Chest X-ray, PA view. Patient: 20 years old, sex M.
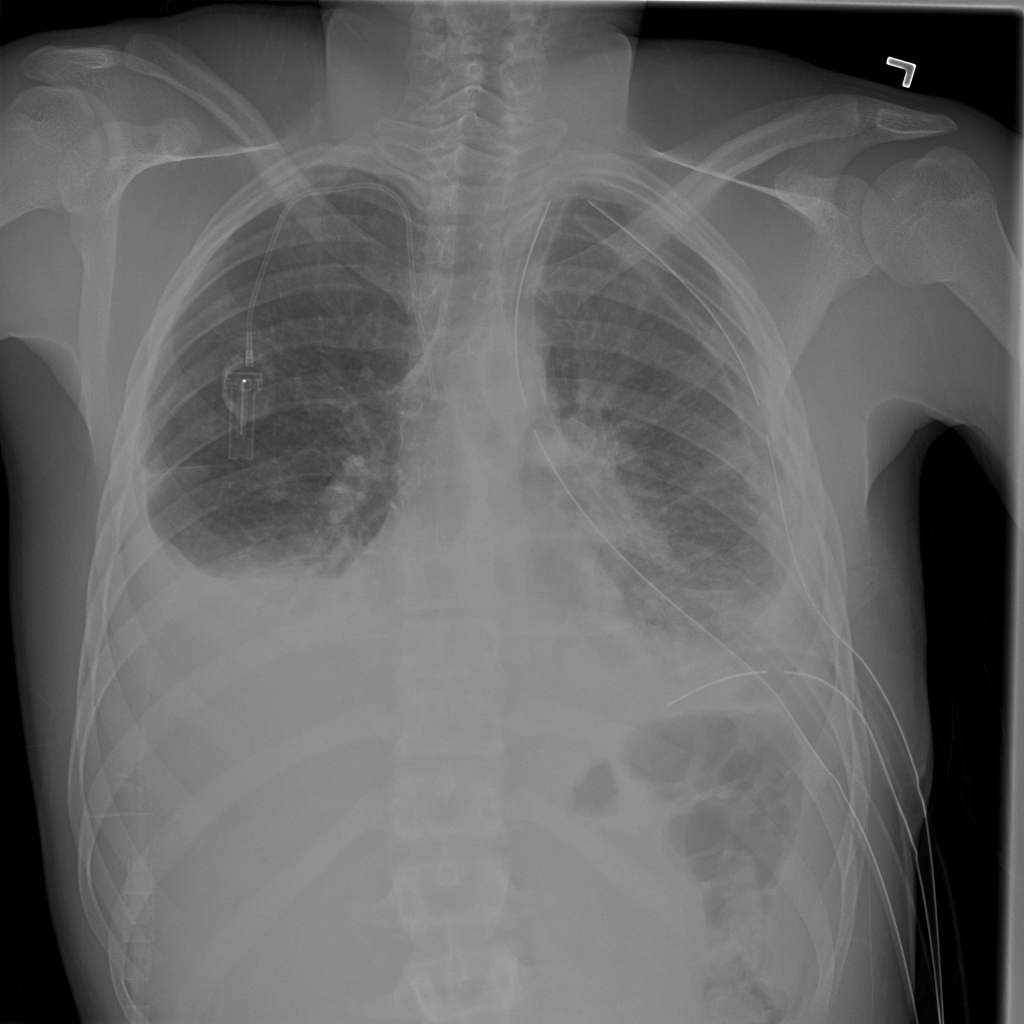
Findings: Atelectasis, Effusion, Infiltration, Pleural_Thickening